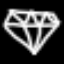
Label: diamond